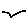
Label: bird